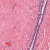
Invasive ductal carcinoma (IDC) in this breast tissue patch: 0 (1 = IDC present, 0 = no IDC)